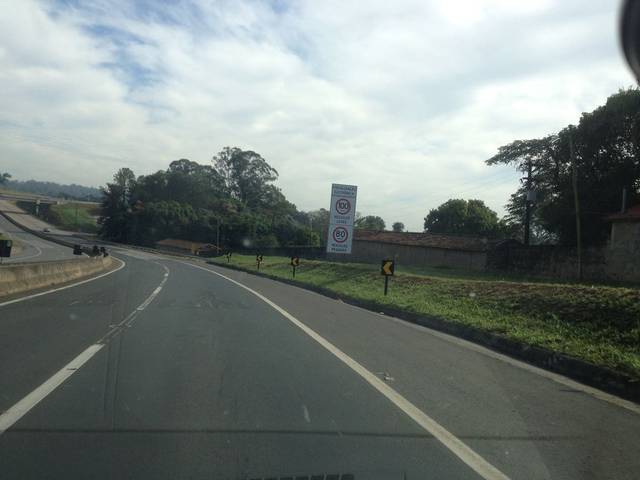
Region: Brazil
Coordinates: -23.243, -47.371